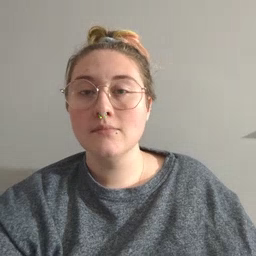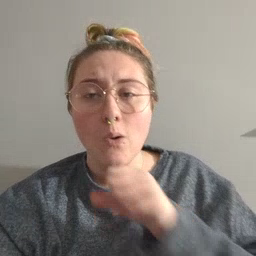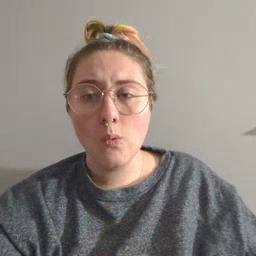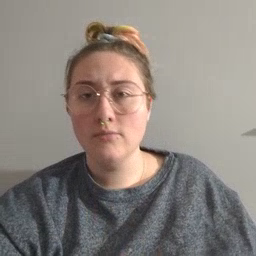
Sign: old